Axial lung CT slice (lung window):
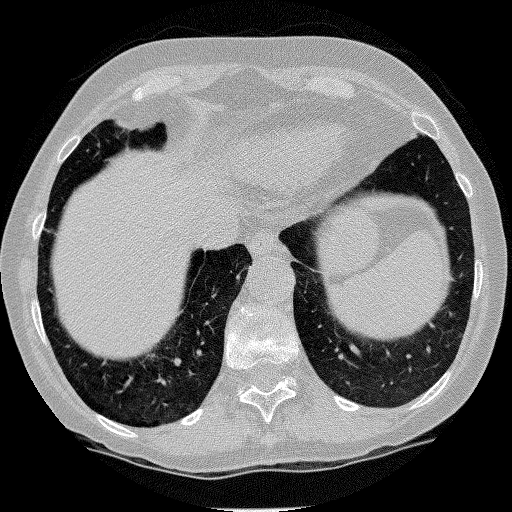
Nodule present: no